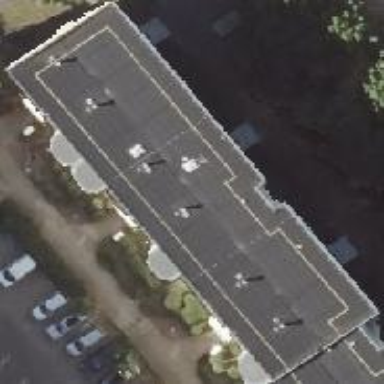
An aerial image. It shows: Flat-roofed apartment building.